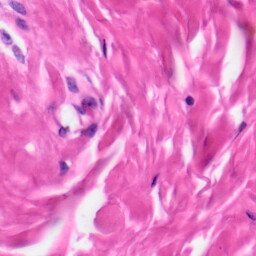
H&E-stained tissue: Skin